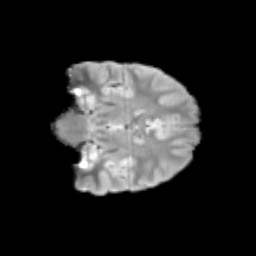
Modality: T2w
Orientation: coronal
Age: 10
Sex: female
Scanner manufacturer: siemens
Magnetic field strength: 3 T
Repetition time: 3.8 s
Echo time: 0.07 s